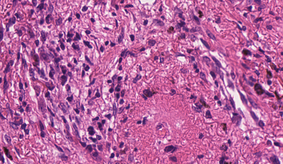
Tumor epithelial tissue: no
Tumor-associated stroma tissue: yes
Normal tissue: no